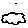
Label: cloud